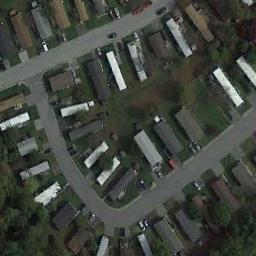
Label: mobile_home_park